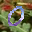
Label: 0